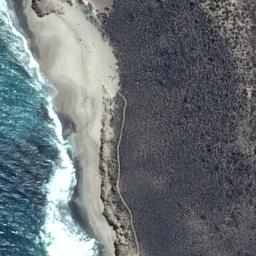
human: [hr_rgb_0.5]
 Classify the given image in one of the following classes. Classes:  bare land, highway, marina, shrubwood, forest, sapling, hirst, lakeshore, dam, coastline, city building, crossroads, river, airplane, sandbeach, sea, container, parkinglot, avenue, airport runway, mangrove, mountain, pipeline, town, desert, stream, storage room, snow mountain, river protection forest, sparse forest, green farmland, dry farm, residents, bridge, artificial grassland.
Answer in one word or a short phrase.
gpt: coastline